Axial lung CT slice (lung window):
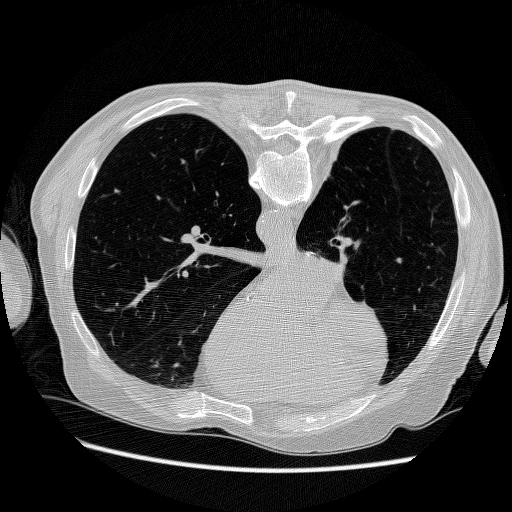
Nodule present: yes
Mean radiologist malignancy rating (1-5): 3